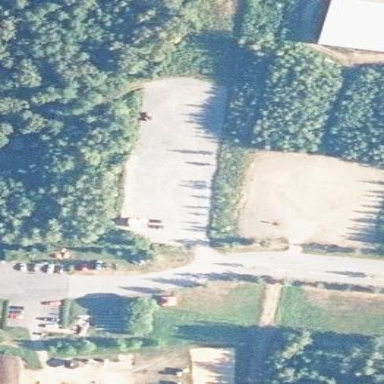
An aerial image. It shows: Unpaved surface parking area.